一年级 · 组合数学
下列人物中, 男孩有 (

), 女孩有 (
P
(1)
(2)

(3)

(4)
(5)
(6)
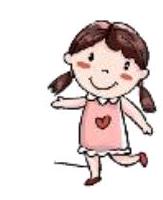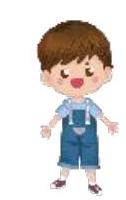
答案: 详解(2)(4)(5)(6) (1)(3)